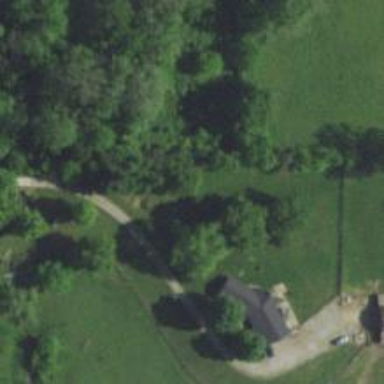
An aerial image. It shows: Driveway.